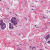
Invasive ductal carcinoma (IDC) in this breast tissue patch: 0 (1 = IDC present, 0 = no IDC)